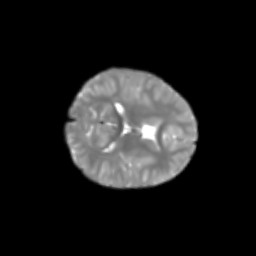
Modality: T2w
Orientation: axial
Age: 6
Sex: male
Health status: healthy